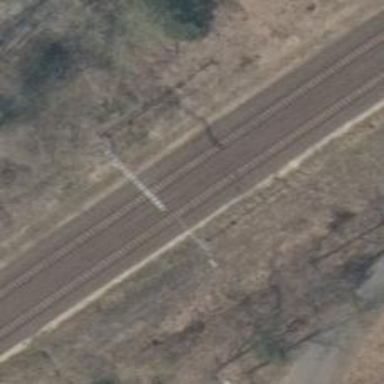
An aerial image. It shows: Railway signal.